Question: I have a a Bootstrap panel with two buttons in the footer:
'''
<div class="panel-footer">
{{ Form::open( array('route' => array('dogs.edit', $dog->id), 'method' => 'get', "class" => 'col-lg-6 ')) }}
{{ Form::submit("Edit", array('class' => 'btn btn-default')) }}
{{ Form::close() }}
{{ Form::open( array('route' => array('dogs.destroy', $dog->id), 'method' => 'delete', "class" => 'col-lg-6 ')) }}
{{ Form::submit("Delete", array('class' => 'btn btn-default')) }}
{{ Form::close() }}
</div>
'''
The forms for each of the buttons have the class 'pull-left' and 'pull-right' so that they are each floated to either side of the panel footer.
The float is working, but the buttons are now outside of the footer:

I tried using the grid system instead of the pull helpers but I ended up with the same result.
I've also searched around for the solution (this has to be pretty common I would think) and haven't found an explanation that doesn't require overriding Bootstrap with custom css.
Is it possible to fix this with just Bootstrap or would I need to throw my own css in to fix it?
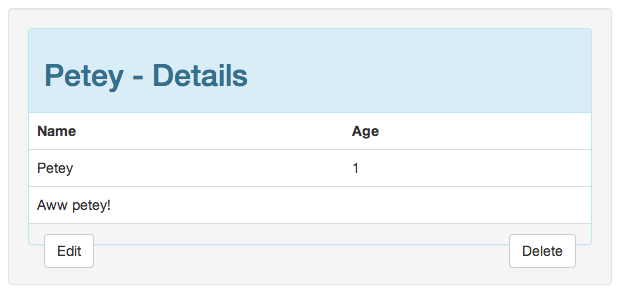
Answer: Just add a div with clearfix after the buttons
'<div class="clearfix"></div>'